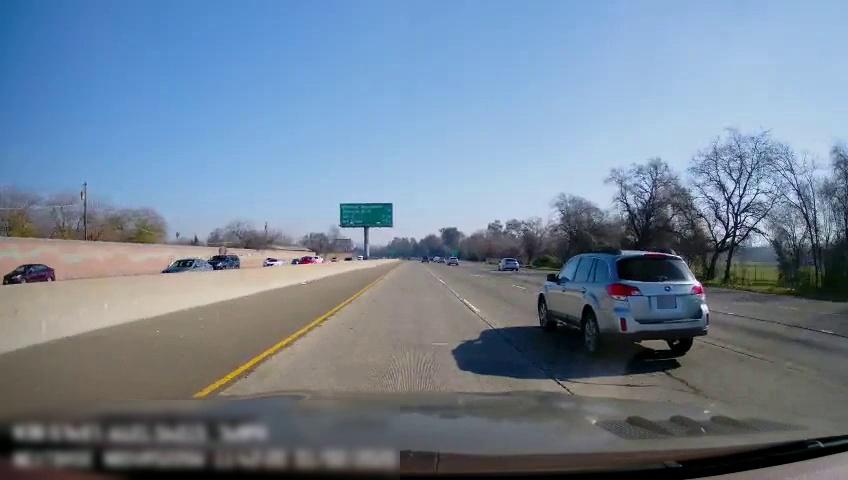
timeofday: Day
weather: Sunny
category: Vehicles | Car
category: Vehicles | SUV
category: Vehicles | Car
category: Vehicles | Truck
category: Vehicles | Truck
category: Vehicles | Car
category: Drivable Space
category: Vehicles | SUV
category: Vehicles | Car
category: Vehicles | Car
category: Lanes | Current Lane
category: Lanes | Current Lane
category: Lanes | Current Lane
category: Lanes | Alternate Lane
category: Traffic | Signs
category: Traffic | Signs